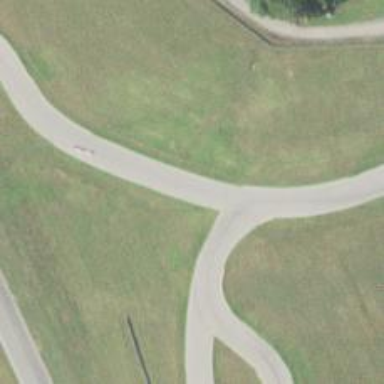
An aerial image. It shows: Raceway for motor sports.